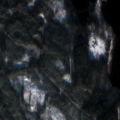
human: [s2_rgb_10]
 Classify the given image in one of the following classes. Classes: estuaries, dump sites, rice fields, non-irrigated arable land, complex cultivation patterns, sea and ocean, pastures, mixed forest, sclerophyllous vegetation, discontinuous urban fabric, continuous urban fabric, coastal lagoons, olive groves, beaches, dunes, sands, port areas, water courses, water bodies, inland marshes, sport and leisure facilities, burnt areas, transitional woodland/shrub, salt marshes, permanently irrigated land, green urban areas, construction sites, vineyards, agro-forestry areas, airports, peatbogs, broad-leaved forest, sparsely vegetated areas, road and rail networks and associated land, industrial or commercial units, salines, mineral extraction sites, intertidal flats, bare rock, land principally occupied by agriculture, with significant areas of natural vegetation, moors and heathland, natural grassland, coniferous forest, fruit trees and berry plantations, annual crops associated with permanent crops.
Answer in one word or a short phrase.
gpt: coniferous forest, mixed forest, transitional woodland/shrub, water bodies